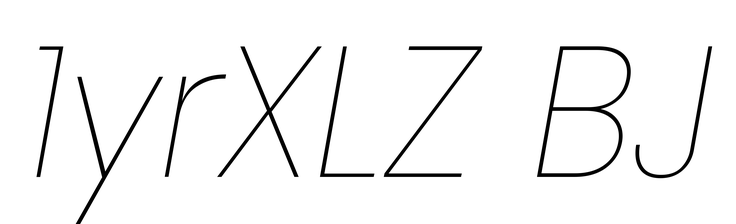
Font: Poppins-ThinItalic